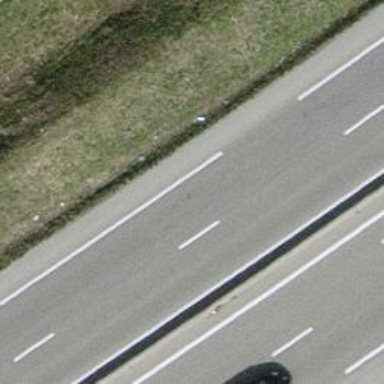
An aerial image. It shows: Asphalt motorway of trunk classification.